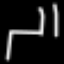
Label: chair